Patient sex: F
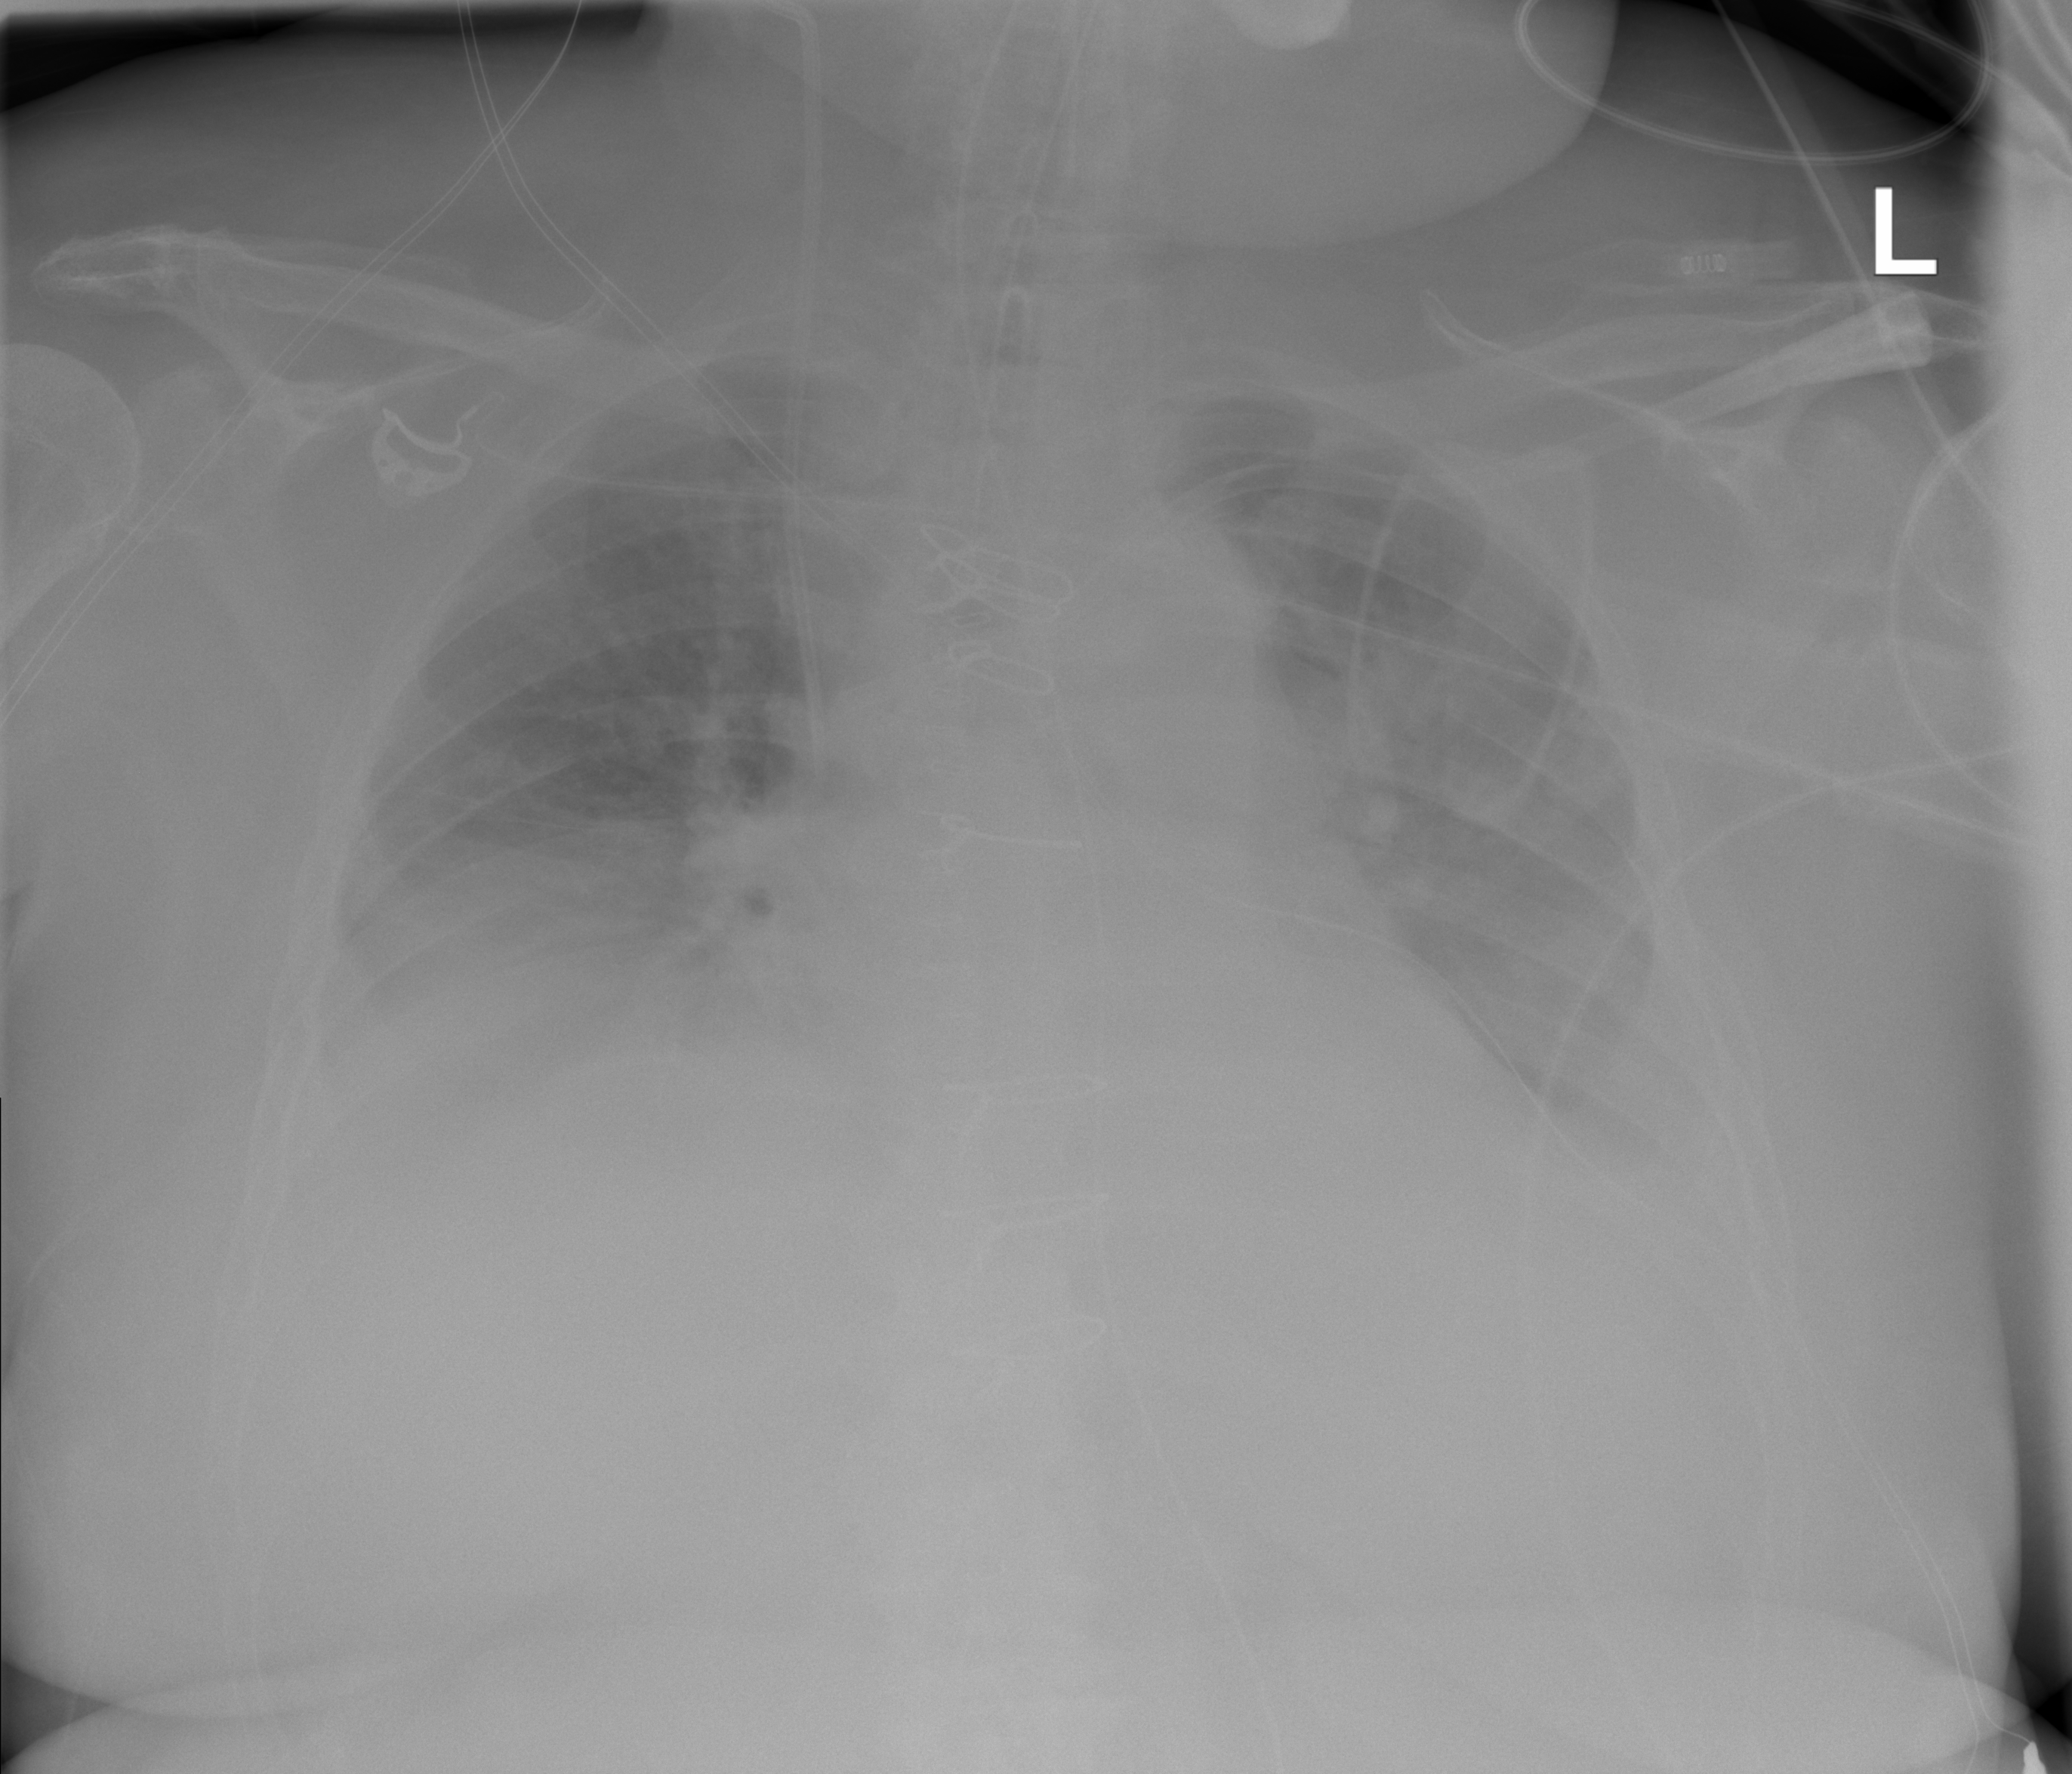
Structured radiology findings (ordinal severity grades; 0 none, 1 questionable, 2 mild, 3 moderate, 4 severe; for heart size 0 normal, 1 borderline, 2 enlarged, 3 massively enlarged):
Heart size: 2
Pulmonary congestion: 0
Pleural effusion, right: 2
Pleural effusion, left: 2
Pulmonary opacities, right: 0
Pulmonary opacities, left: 0
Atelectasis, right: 1
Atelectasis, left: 2